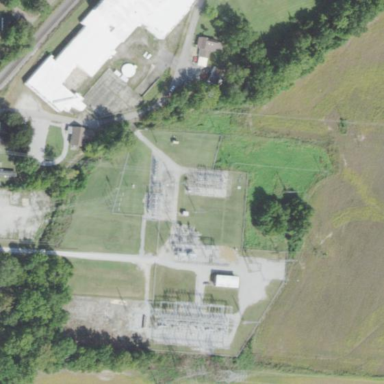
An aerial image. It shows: Outdoor distribution power substation.